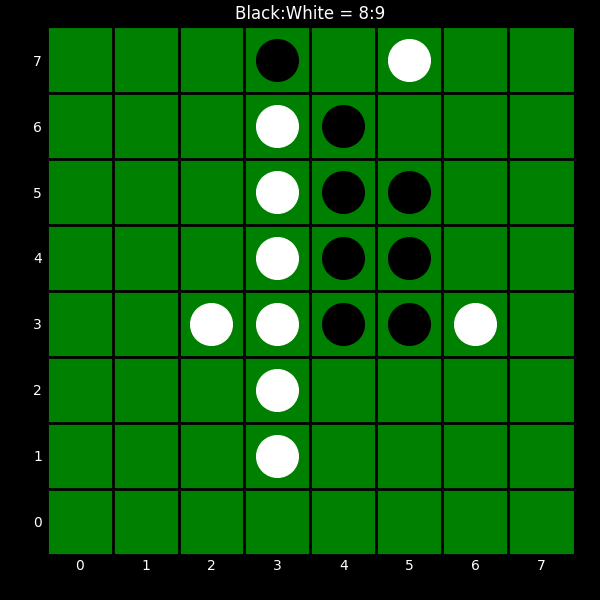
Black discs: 8
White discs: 9